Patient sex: M
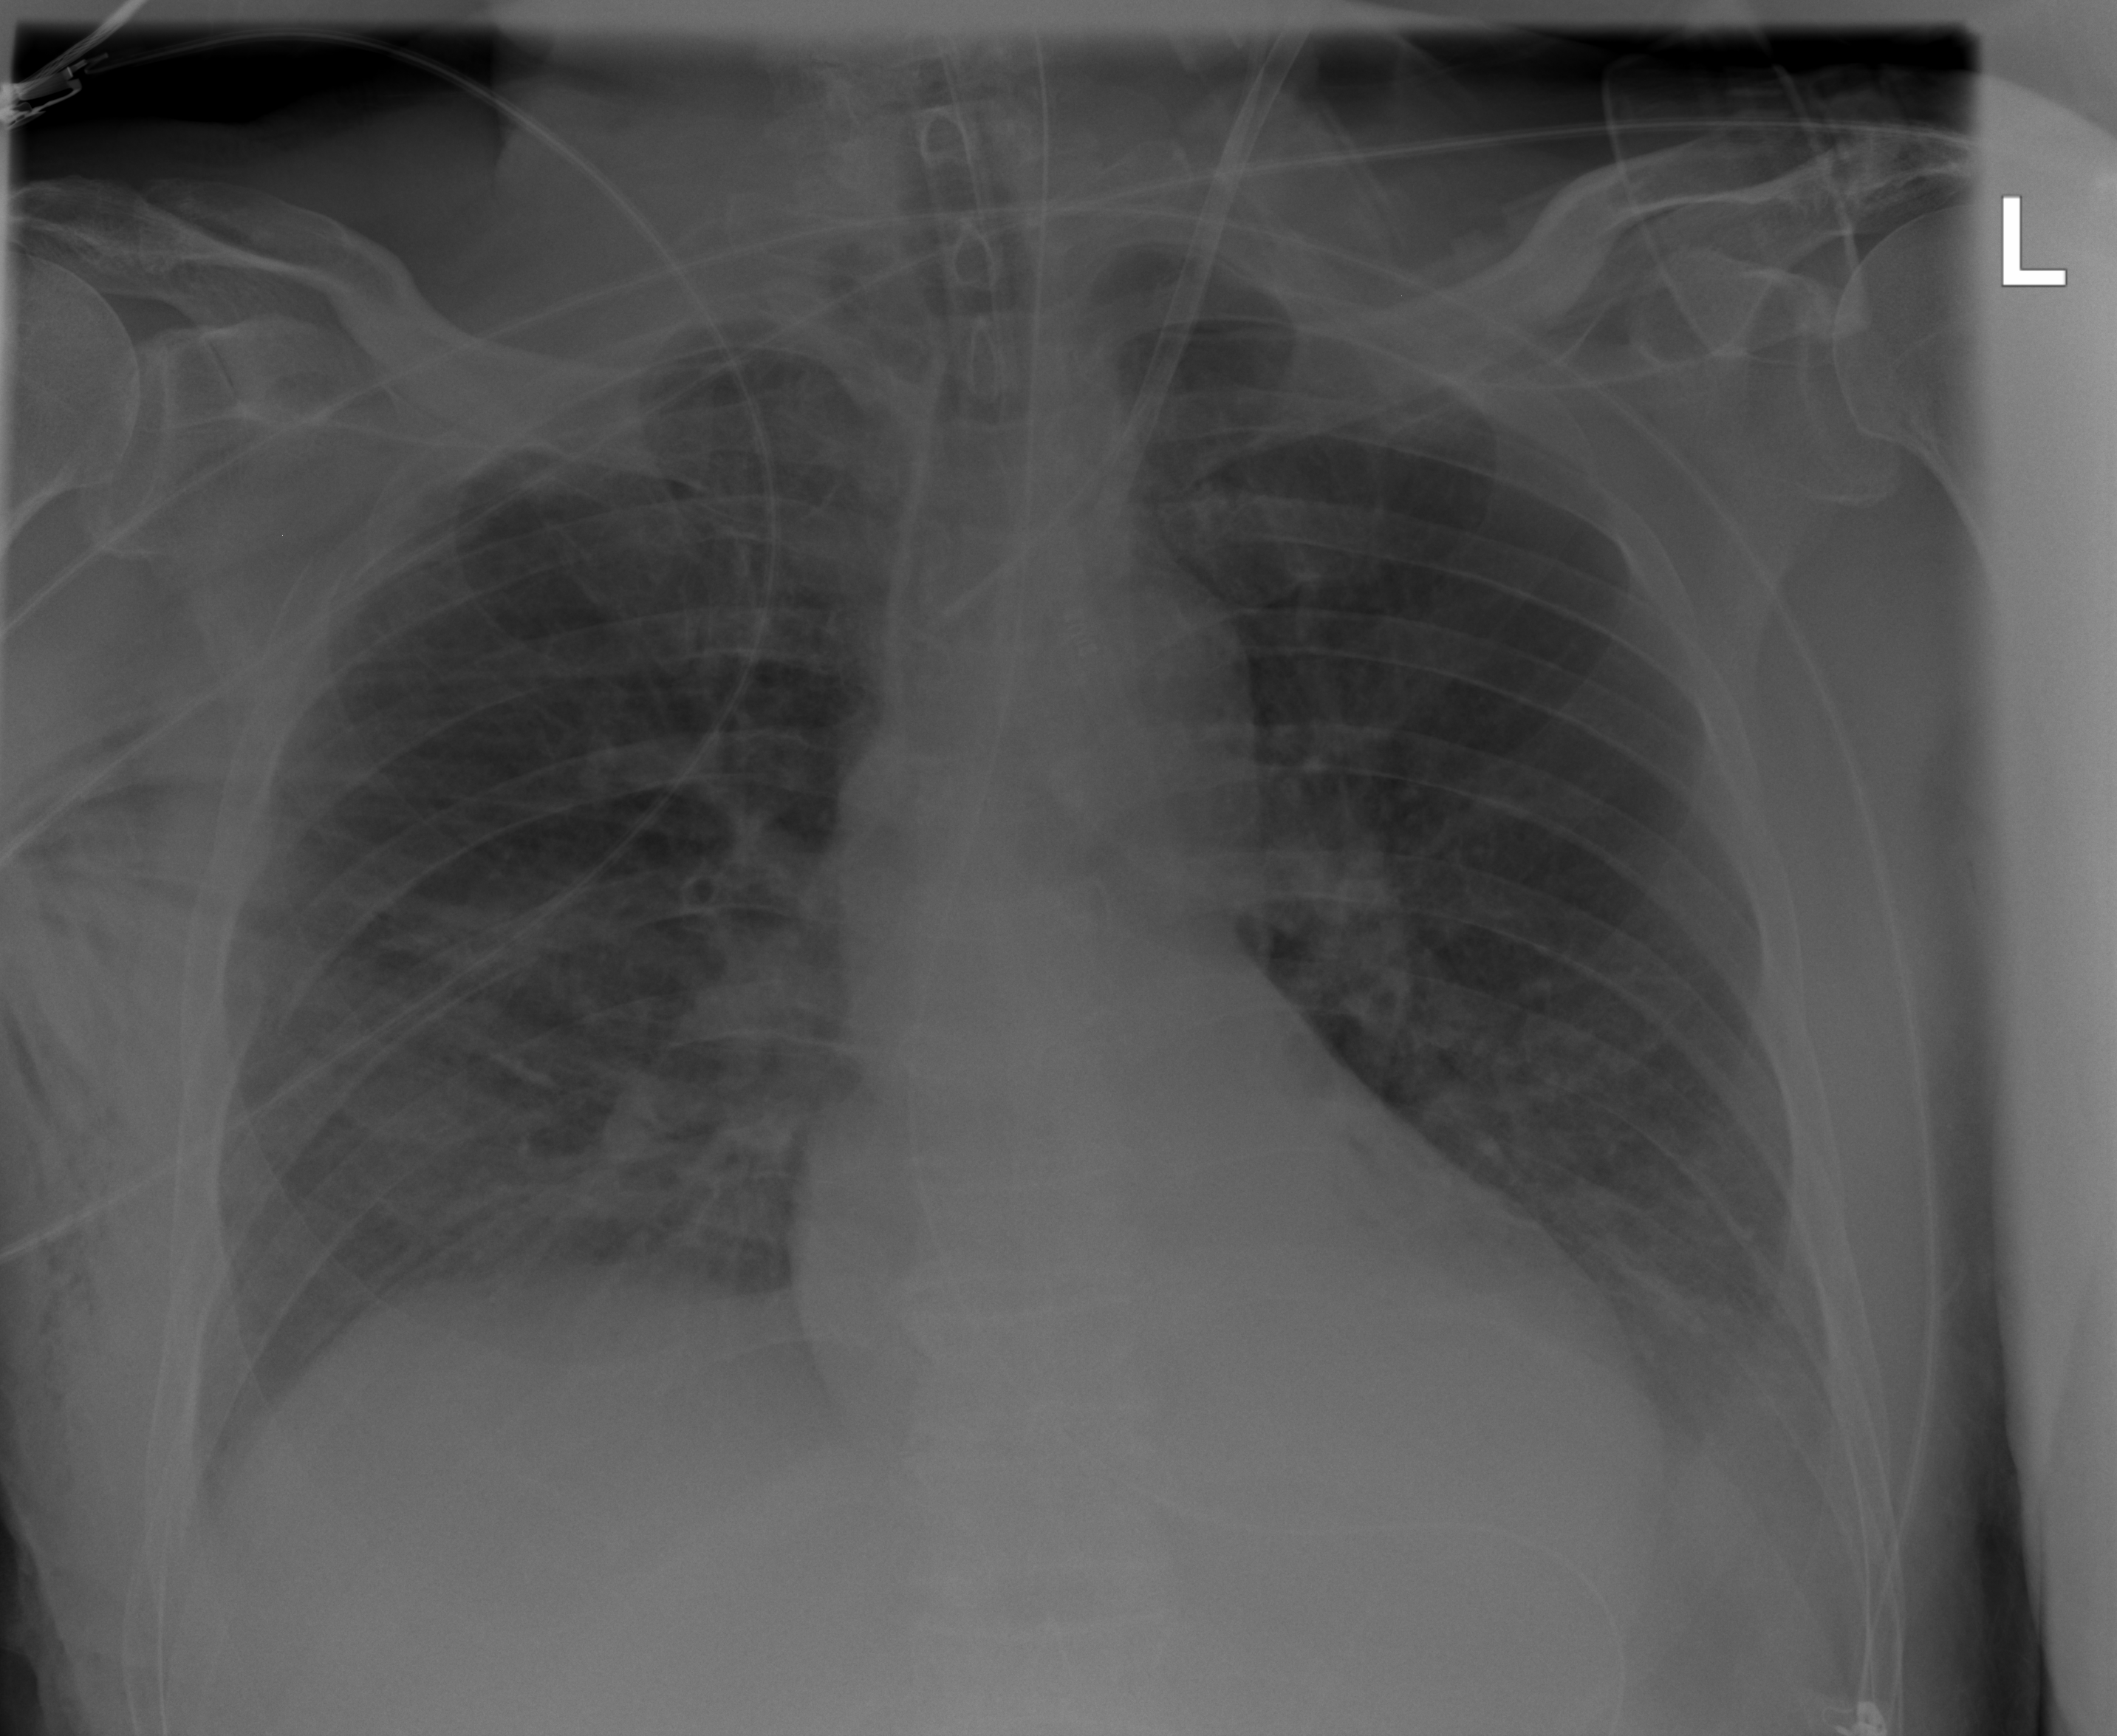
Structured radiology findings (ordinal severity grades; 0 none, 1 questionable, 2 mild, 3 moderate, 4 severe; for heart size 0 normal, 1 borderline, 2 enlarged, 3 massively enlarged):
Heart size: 0
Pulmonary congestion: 2
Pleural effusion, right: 0
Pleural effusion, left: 2
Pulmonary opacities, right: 0
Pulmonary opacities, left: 0
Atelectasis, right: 0
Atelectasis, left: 0